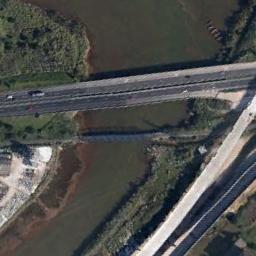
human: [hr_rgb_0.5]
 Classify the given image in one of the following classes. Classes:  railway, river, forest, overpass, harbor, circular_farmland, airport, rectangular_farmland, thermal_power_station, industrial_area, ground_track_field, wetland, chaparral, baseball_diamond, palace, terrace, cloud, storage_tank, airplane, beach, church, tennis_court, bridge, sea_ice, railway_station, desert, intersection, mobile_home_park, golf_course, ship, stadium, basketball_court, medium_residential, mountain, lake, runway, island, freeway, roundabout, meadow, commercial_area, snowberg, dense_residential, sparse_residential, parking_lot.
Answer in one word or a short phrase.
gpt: bridge